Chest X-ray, AP view. Patient: 53 years old, sex M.
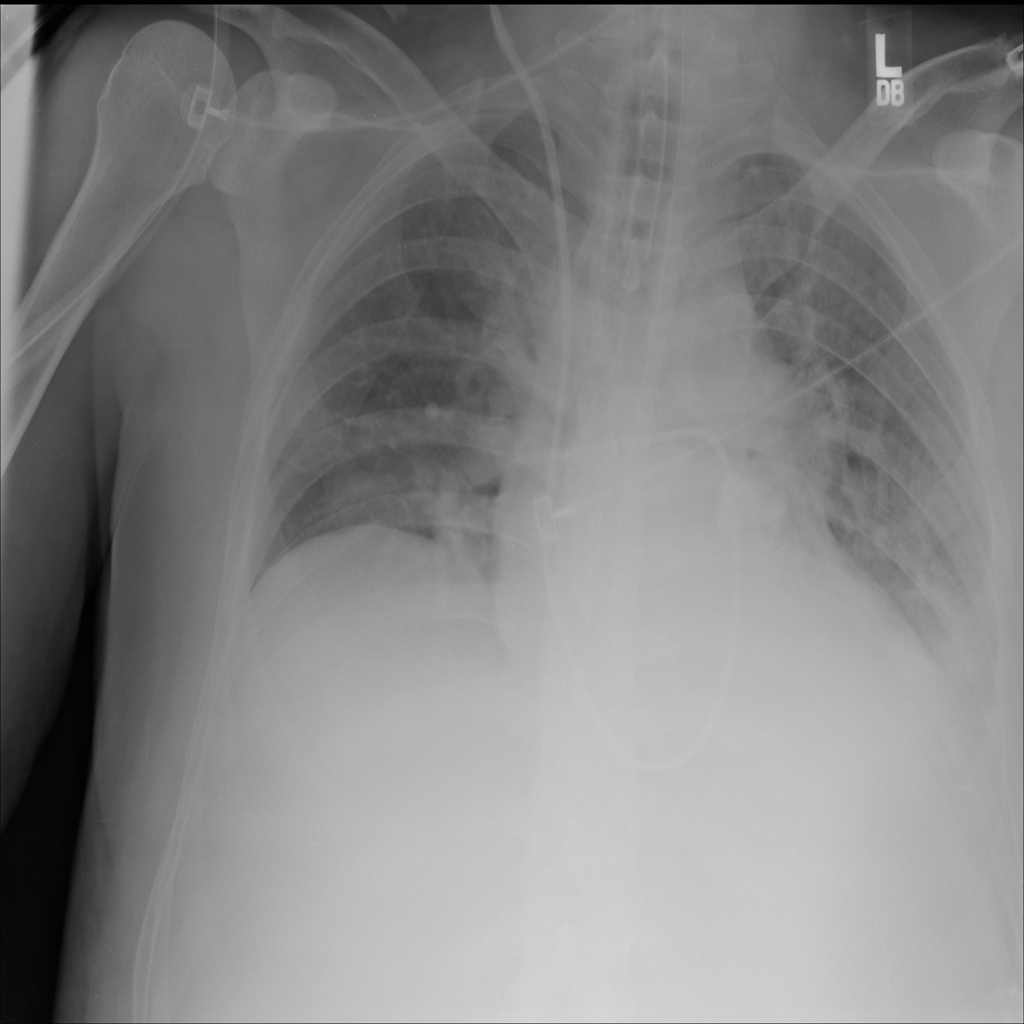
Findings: No Finding